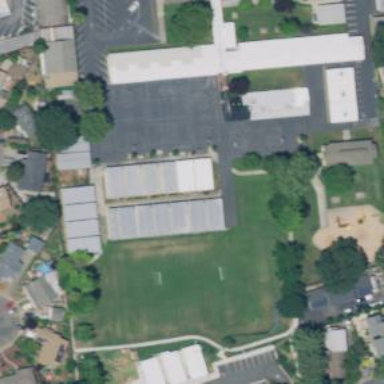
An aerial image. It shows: School.